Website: lowes
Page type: payment
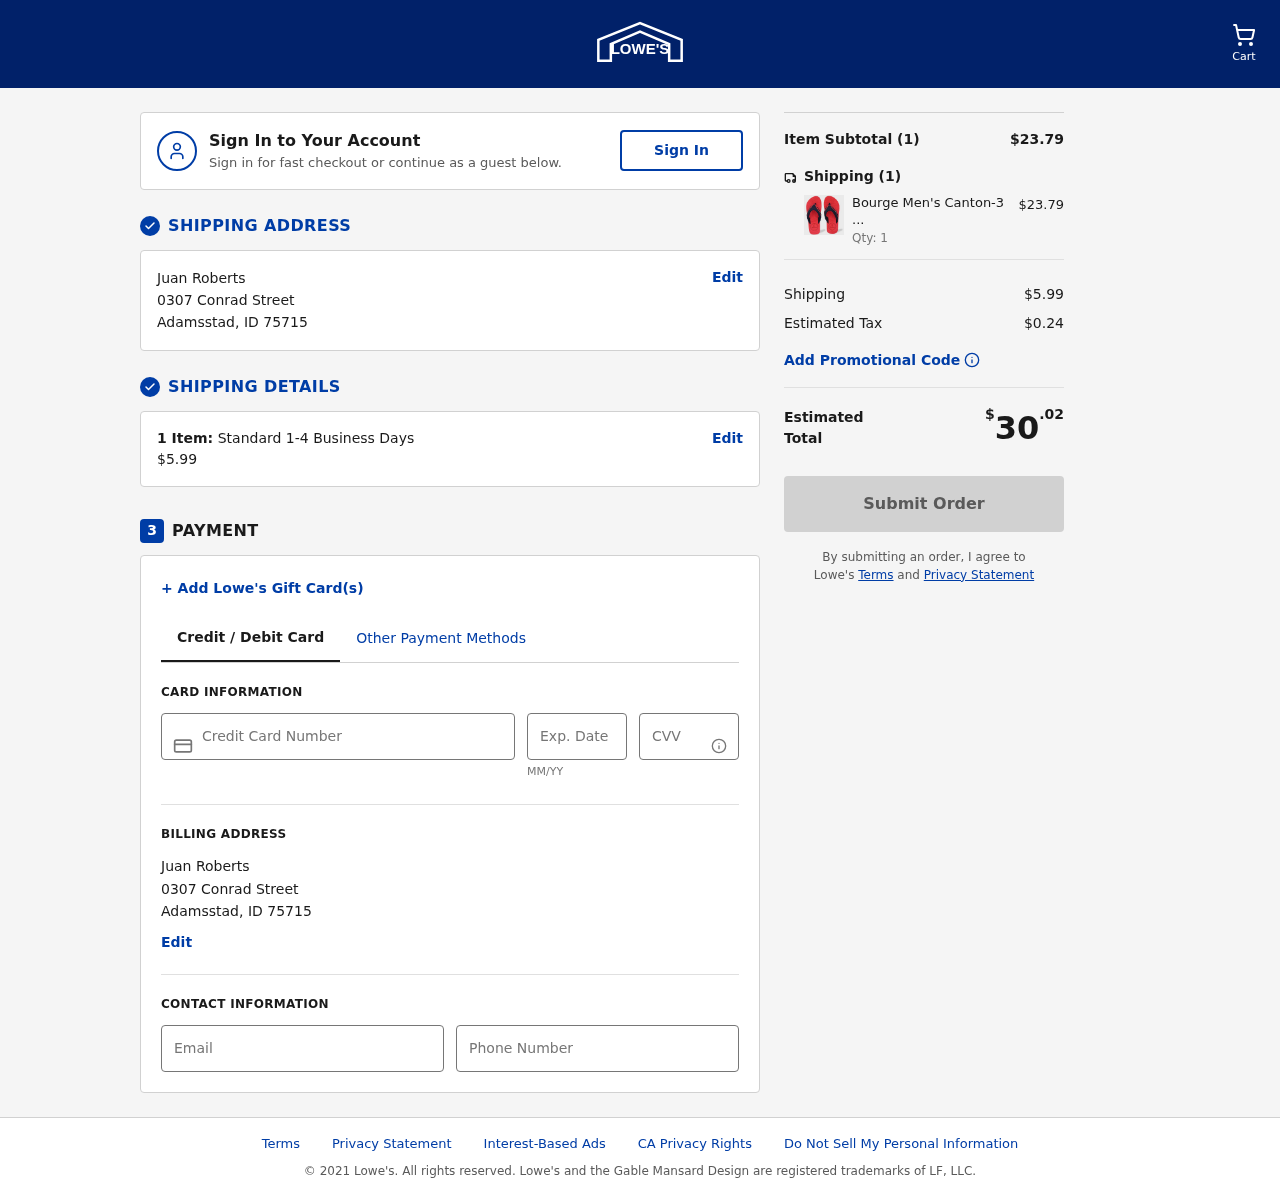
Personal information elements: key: PII_CARD_CVV
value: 844
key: PII_CARD_EXPIRY
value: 02/28
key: PII_CARD_NUMBER
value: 4093 4212 5885 0351
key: PII_CITY
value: Adamsstad
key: PII_EMAIL
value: juan_roberts@yahoo.com
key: PII_FULLNAME
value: Juan Roberts
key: PII_PHONE
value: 7978370944
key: PII_POSTCODE
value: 75715
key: PII_STATE_ABBR
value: ID
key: PII_STREET
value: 0307 Conrad Street
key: PII_FULLNAME2
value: Juan Roberts
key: PII_CITY2
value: Adamsstad
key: PII_STATE_ABBR2
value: ID
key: PII_POSTCODE_FULL
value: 75715
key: PII_POSTCODE_NUMERIC
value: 75715
Product elements: key: PRODUCT1_NAME
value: Bourge Men's Canton-3 Red Flip Flops-8 UK (42 EU) (9 US) (Canton-3-08)
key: PRODUCT1_PRICE
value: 23.79
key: PRODUCT1_QUANTITY
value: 1
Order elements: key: ORDER_NUM_ITEMS
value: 1
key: ORDER_SHIPPING_COST
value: $5.99
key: ORDER_NUM_ITEMS2
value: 1
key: ORDER_SUBTOTAL
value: $23.79
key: ORDER_NUM_ITEMS3
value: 1
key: ORDER_SHIPPING_COST2
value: $5.99
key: ORDER_TAX
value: $0.24
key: ORDER_TOTAL
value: $30.02